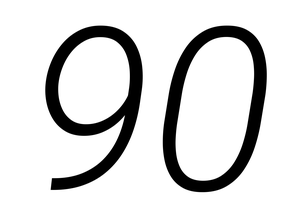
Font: Roboto-Italic_Light_Italic